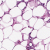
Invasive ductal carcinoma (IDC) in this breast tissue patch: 0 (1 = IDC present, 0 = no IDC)